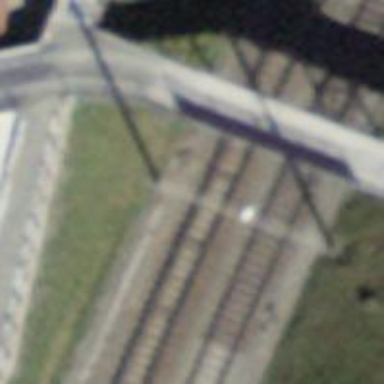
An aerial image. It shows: Railway track with contact line for electrification.